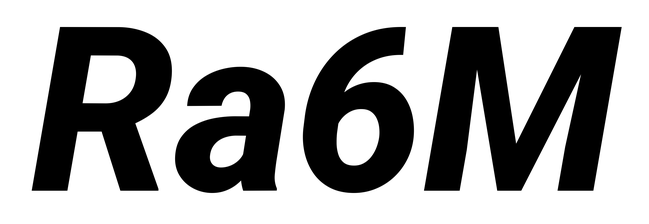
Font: Roboto-Italic_ExtraBold_Italic